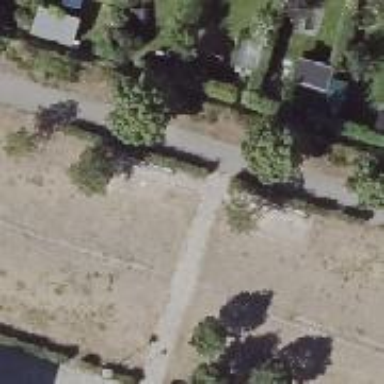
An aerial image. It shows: Footway along the road.